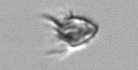
Label: Ciliophora